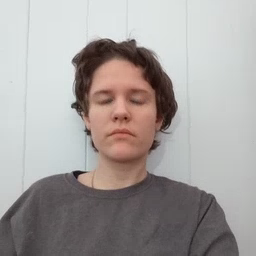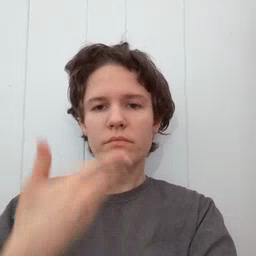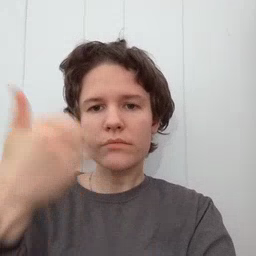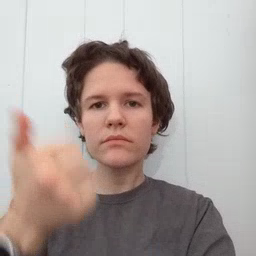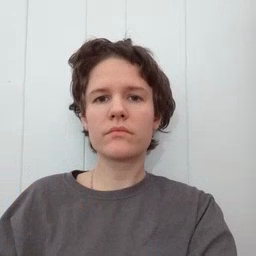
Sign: better